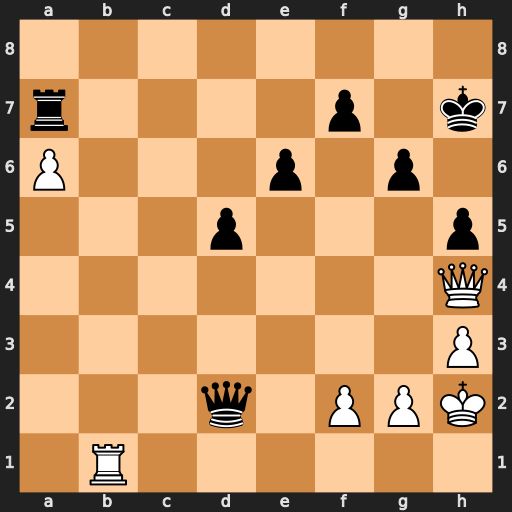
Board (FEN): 8/r4p1k/P3p1p1/3p3p/7Q/7P/3q1PPK/1R6
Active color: w
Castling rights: -
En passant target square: -
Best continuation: Rb7 Rxb7 axb7 Qb2 Qe7